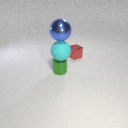
small red metal cube behind small green metal cylinder